Field crop: tomato
Growth stage: 1
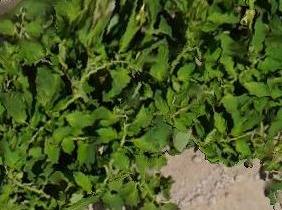
Species: tomato